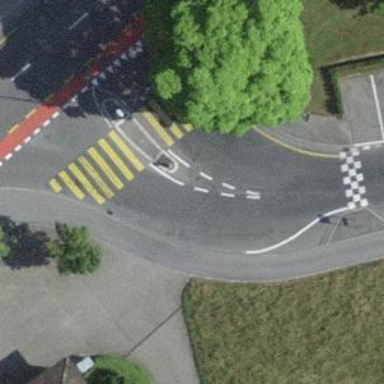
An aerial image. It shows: Kerb barrier.